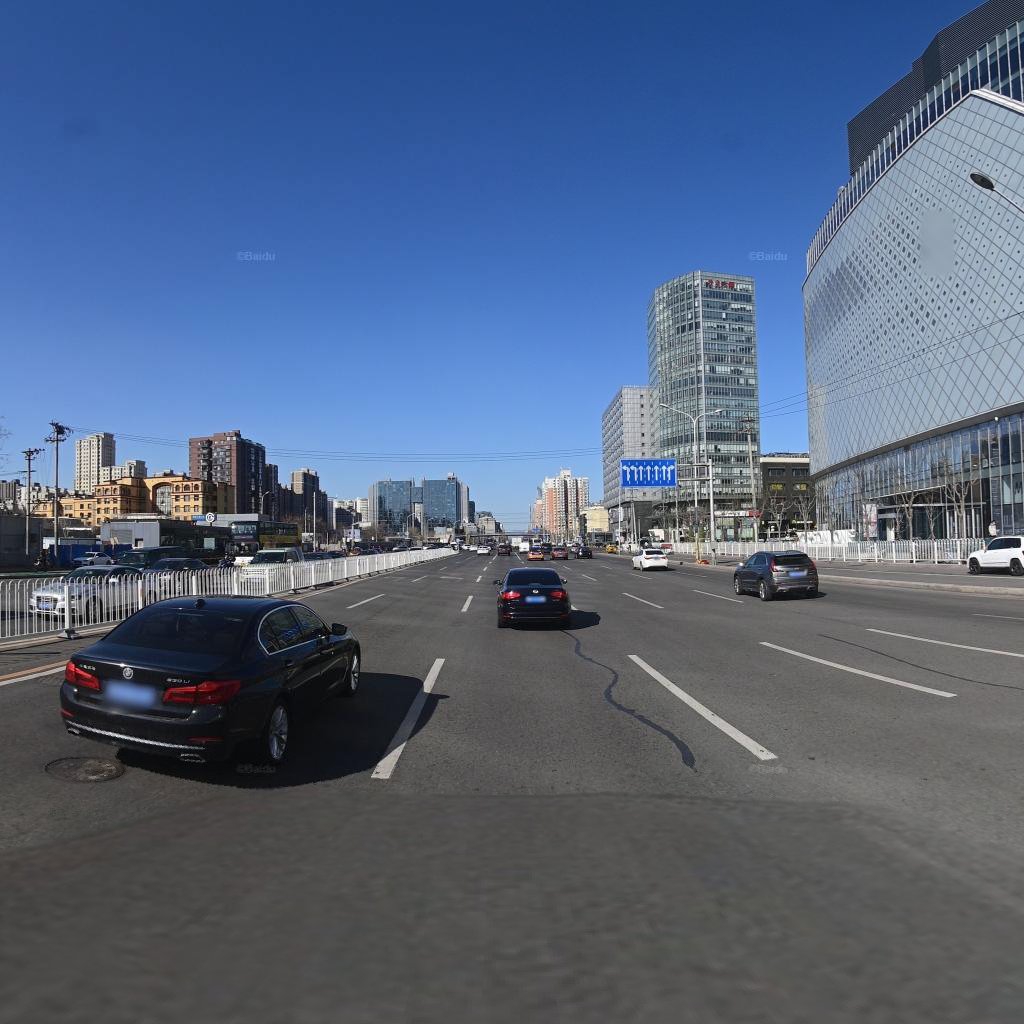
Region: Chaoyang
Road damage annotations: longitudinal patch, longitudinal patch, manhole cover